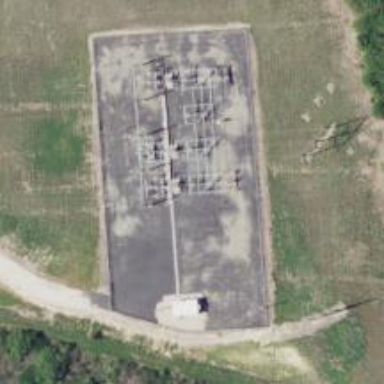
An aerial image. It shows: Switch used for power control.